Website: walmart
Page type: gifting
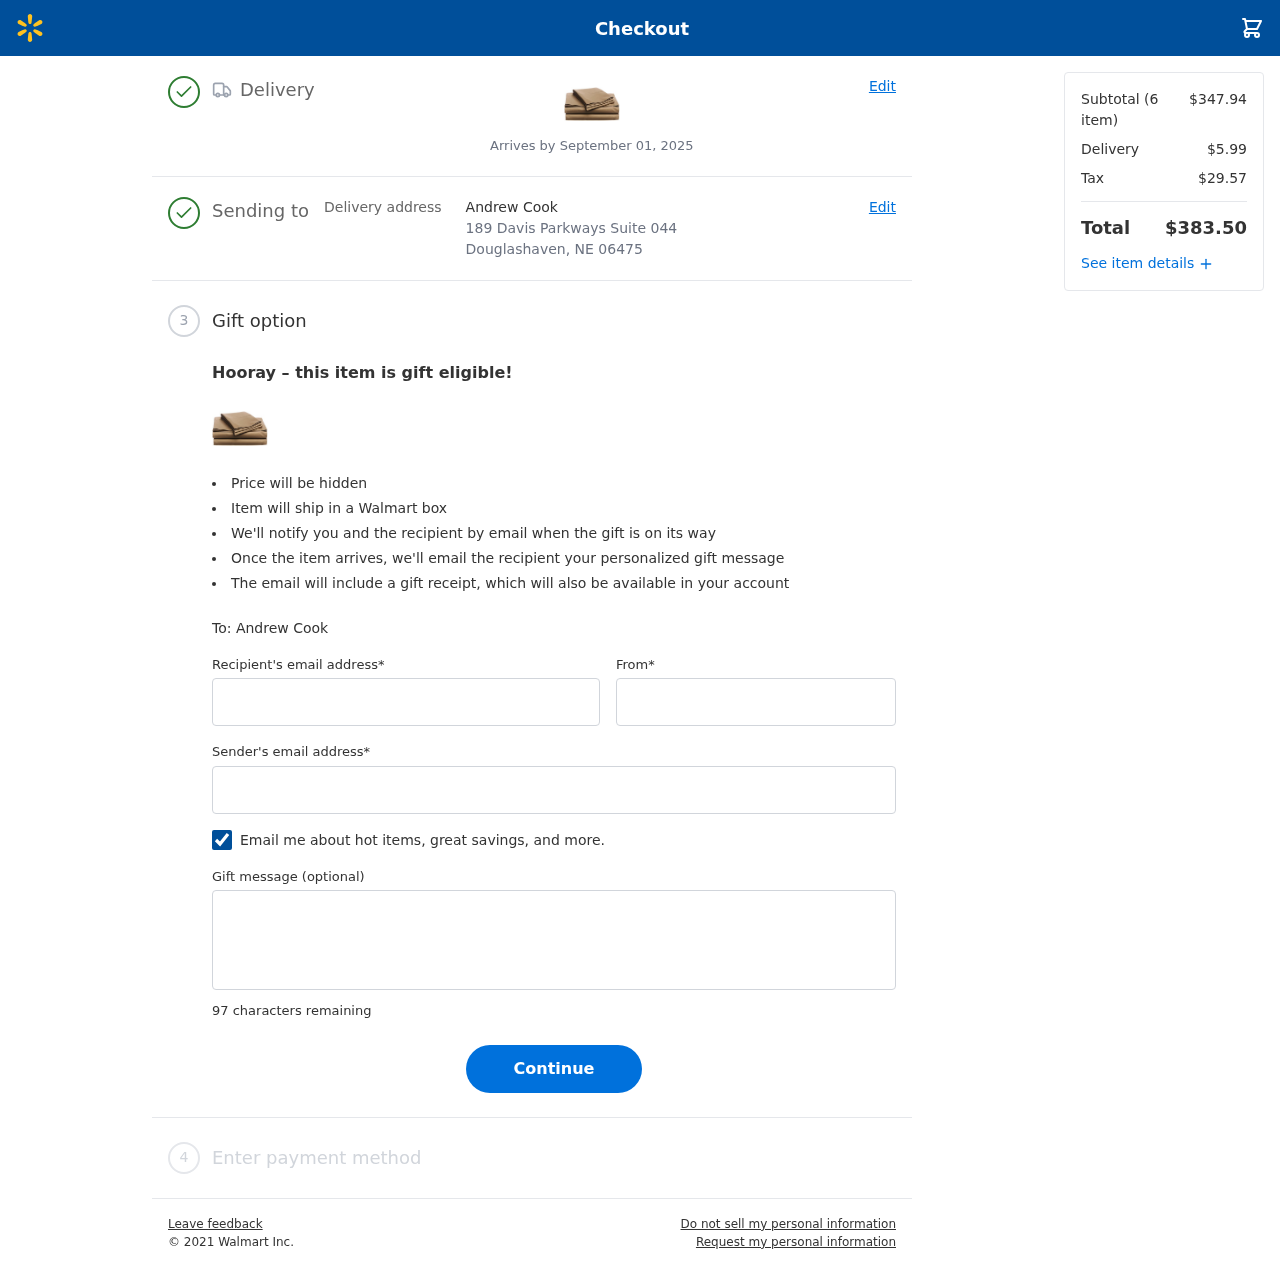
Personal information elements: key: PII_CITY_STATE_ZIP
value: Douglashaven, NE 06475
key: PII_EMAIL
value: csmith@hotmail.com
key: PII_FIRSTNAME
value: Christopher
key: PII_GIFT_EMAIL
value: andrew.cook@yahoo.com
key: PII_GIFT_FULLNAME
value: Andrew Cook
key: PII_GIFT_MESSAGE
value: Hey Andrew, I know how much you love snuggling up with something cozy, so I thought these new sheets would be perfect for you. Here’s to many nights of restful sleep and warm dreams! Enjoy!
Christopher
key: PII_STREET
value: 189 Davis Parkways Suite 044
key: PII_GIFT_FIRSTNAME
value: Andrew
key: PII_GIFT_LASTNAME
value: Cook
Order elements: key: ORDER_DELIVERY_DATE
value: Arrives by September 01, 2025
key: ORDER_NUM_ITEMS
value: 6
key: ORDER_SUBTOTAL
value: $347.94
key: ORDER_SHIPPING_COST
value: $5.99
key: ORDER_TAX
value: $29.57
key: ORDER_TOTAL
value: $383.50